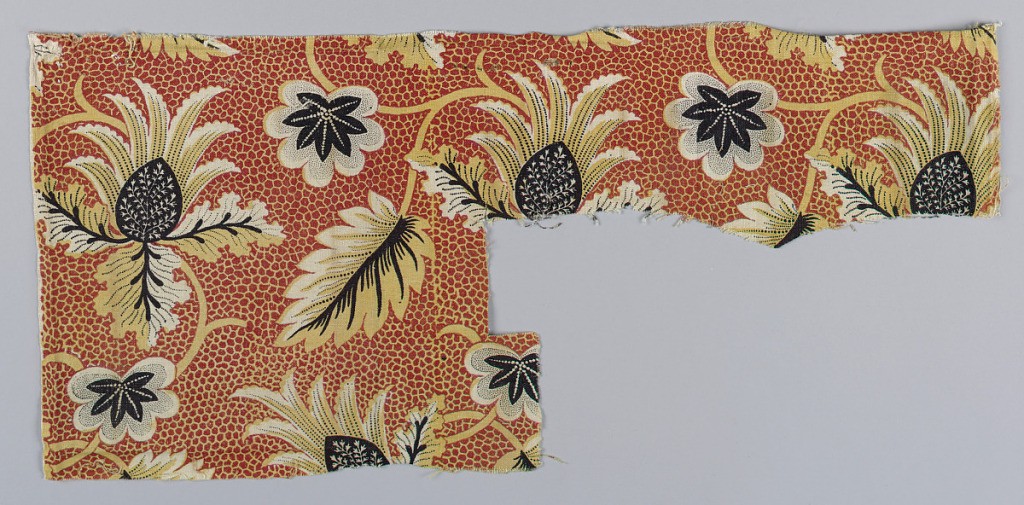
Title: Textile
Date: early 19th century
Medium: cotton Technique: relief printed, colored ground
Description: Heavy cotton printed in red, yellow and black. Background is red with an allover net design in yellow. Leaves in yellow and black with a variety of picotage.